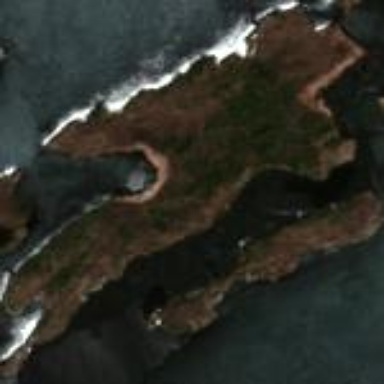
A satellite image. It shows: Island.